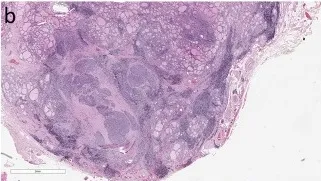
The origin of this unusual tumor is unknown but may be from incidental intrathyroidal salivary gland rests as seen in this normal thyroid (not from the patient reported) (b). The thyroid tumor in the case described is an infiltrative tumor composed of solid sheets and nests of epithelial cells in a fibrous stroma.
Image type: pathology (h&e)